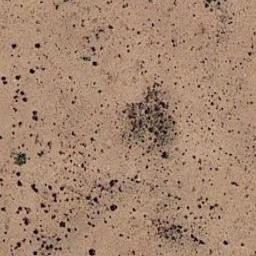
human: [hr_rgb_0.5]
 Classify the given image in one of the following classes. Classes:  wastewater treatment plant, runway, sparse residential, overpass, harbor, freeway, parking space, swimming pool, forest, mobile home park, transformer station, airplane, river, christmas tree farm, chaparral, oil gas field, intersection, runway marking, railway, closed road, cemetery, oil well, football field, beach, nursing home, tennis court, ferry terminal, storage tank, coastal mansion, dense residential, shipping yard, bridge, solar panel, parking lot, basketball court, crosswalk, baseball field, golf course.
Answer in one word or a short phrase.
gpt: chaparral